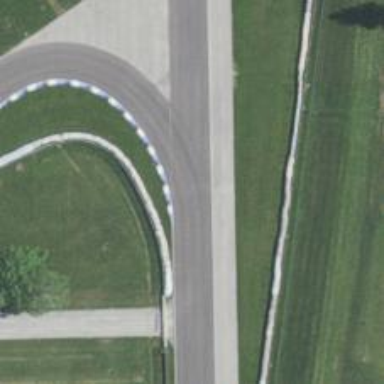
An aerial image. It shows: Motor sport raceway.